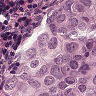
Metastatic tissue present: yes